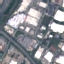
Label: Industrial